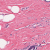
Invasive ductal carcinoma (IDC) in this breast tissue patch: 0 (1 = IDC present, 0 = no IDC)